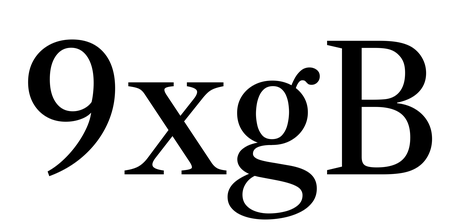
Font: LibreCaslonText_Regular